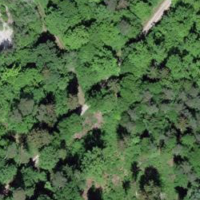
EUNIS habitat code: 44
Species observed at this site:
Euphorbia cyparissias
Teucrium scorodonia